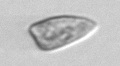
Label: Prorocentrum_dentatum